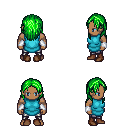
a pixel art fantasy rpg character, male body template, human, dark skin, teal tunic, metal pants, green long hairstyle, white cloth bracers, brown shoes, four views (front, back, left, right), 2x2 character sprite sheet, small pixel art, hard edges, no anti-aliasing